Question: I have a Controller that return a view with a model such as :
'''
public ActionResult AddSetStory()
{
StoryModel sm = new StoryModel();
return View(sm);
}
'''
with model as :
'''
namespace AStoryToTell.Views.Stories.StoriesModel
{
public class StoryModel
{
public int IDStory { get; set; }
public int IDUser { get; set; }
public string Title { get; set; }
public string StoryDescription { get; set; }
public string StoryText { get; set; }
public string ImagePath { get; set; }
public IEnumerable<string> Tags { get; set; }
public string Base64File { get; set; }
public string FileName { get; set; }
public string tagsString { get; set; }
}
}
'''
but i cannot access it through my view

Even though I have the @model annotation as first line in my view :
'''
@model AStoryToTell.Views.Stories.StoriesModel.StoryModel
'''
What am I missing here ? Shouldn't Model be strongly typed as class StoryModel ??
What i don't understand is why it is not recognize by VS 2013 ?
Although if i do this :
'''
<script>
var someVariable = '@Model.tagsString';
console.log(someVariable);
</script>
'''
It will log what i've put in my model as attribute tagsString ..
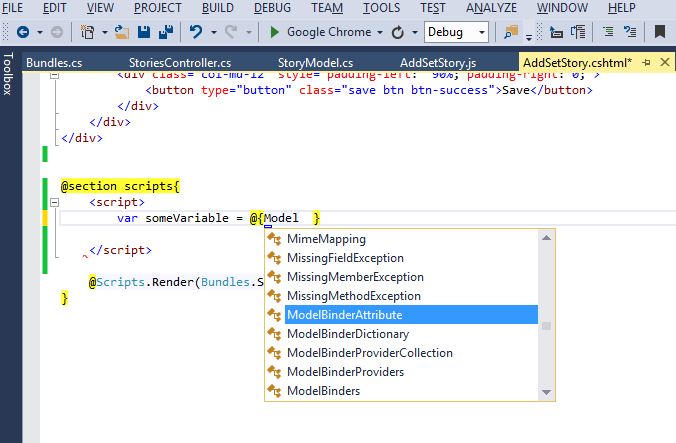
Answer: You've probably solved the problem but the exact same thing happened to me and I restarted visual studio (2013 Professional) and the issue got resolved.
Thought I'd post this for people who might stumble in here in the future.